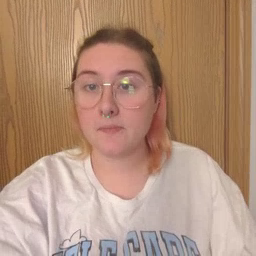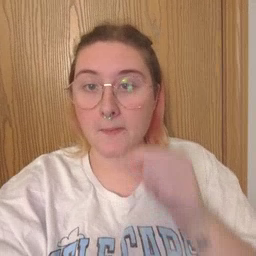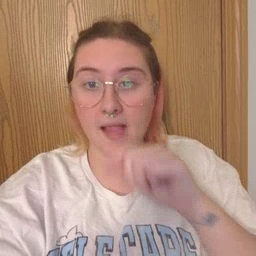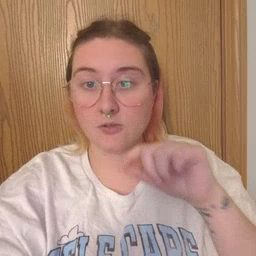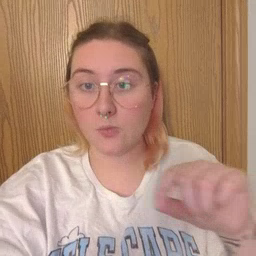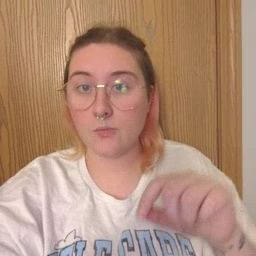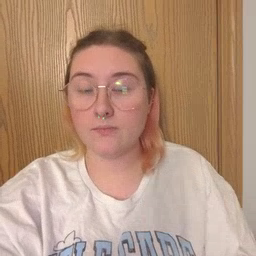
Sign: pencil